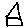
Label: house